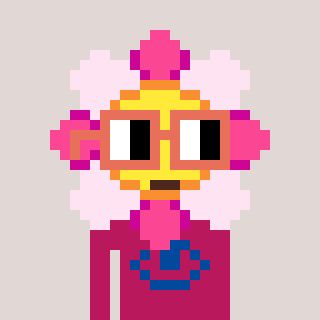
a pixel art character with square orange glasses, a flower-shaped head and a darkpink-colored body on a warm background